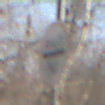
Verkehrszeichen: MautflichtigeStrecke
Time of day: MorningAfternoon
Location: Outdoor (Nature)
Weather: Clear
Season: Winter
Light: Natural